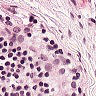
Metastatic tissue present: no